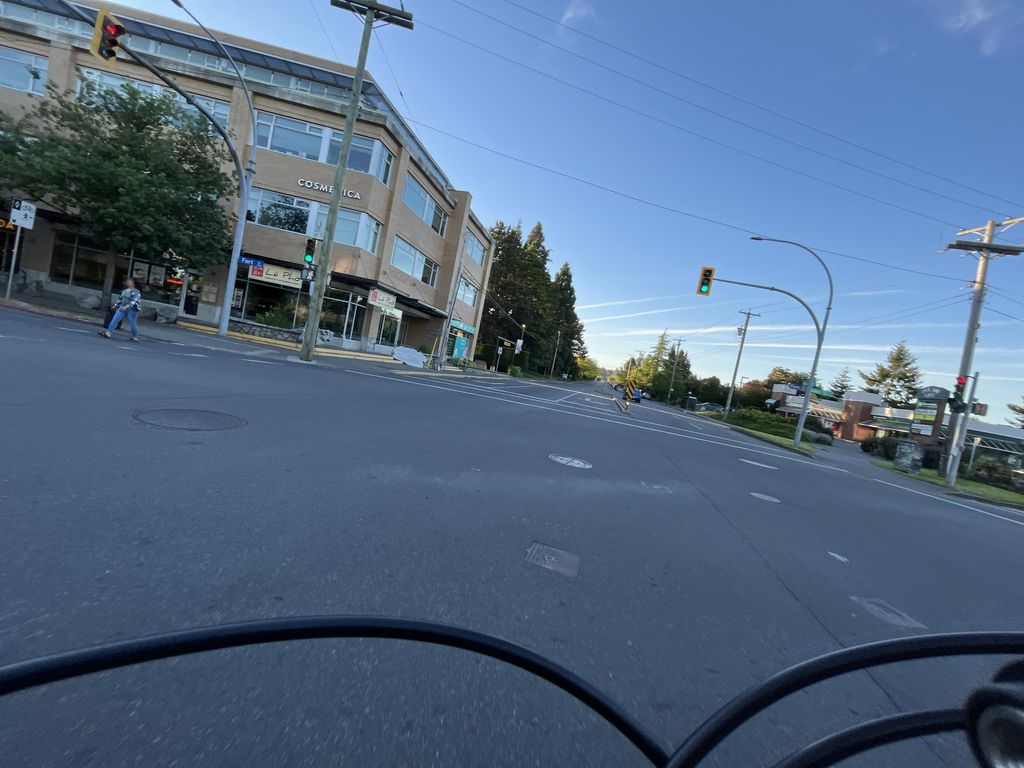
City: victoria